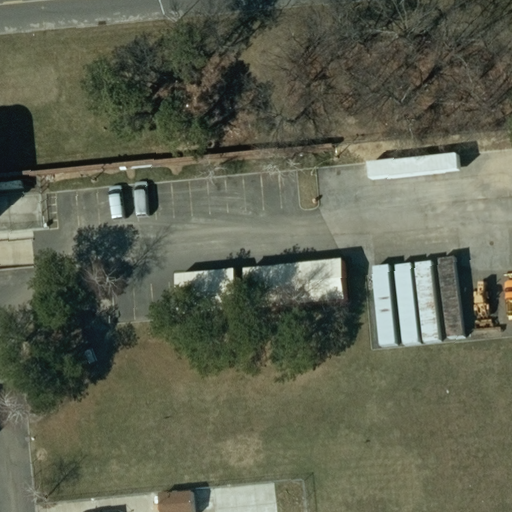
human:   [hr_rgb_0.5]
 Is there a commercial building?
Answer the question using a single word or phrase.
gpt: no

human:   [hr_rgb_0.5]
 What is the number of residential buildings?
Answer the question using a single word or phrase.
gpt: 0

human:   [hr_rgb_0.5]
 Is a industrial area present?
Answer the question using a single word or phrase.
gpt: yes

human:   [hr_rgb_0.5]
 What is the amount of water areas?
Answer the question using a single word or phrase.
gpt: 0

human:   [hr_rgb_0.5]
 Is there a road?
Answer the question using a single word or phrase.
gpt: yes

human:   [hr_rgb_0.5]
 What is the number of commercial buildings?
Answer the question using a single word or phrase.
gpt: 0

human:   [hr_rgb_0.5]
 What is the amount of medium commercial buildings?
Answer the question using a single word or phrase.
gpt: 0

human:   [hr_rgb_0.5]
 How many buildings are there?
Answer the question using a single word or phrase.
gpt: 1

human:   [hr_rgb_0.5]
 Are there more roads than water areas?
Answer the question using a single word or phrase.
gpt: yes

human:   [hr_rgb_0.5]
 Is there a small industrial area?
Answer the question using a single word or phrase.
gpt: no

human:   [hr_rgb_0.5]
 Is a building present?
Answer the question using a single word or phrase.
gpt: yes

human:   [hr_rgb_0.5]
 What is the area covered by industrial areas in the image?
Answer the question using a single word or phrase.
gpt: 10623m2

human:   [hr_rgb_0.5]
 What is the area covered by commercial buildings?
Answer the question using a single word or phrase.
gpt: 0m2

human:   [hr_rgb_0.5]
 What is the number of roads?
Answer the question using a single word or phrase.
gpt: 1

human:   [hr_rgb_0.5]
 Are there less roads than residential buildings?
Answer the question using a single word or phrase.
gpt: no

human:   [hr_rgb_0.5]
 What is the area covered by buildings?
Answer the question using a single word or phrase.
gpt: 20m2

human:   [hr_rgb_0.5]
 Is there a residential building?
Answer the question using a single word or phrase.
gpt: no

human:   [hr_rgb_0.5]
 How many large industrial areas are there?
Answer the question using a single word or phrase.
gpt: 1

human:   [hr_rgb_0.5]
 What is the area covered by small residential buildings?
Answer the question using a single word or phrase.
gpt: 0m2

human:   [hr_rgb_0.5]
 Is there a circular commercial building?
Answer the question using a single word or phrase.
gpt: no

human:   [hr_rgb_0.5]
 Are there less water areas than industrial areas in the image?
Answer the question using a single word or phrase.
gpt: yes

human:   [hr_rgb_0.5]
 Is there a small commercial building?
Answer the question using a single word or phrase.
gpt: no

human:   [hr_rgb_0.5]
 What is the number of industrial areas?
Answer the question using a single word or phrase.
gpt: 1

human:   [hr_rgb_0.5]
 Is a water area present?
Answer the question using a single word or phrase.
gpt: no

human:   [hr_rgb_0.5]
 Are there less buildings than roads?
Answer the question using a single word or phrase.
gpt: no

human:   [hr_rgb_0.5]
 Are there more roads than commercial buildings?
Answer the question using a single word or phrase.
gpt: yes

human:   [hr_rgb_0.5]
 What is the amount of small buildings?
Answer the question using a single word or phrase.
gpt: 1

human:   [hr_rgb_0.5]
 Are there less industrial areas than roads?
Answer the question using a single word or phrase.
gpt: no

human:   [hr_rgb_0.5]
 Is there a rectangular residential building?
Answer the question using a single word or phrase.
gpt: no

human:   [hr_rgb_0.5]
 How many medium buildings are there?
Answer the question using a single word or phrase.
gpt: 0

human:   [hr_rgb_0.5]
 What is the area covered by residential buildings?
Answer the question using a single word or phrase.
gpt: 0m2

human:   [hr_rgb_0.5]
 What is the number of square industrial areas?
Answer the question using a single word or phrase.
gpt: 0

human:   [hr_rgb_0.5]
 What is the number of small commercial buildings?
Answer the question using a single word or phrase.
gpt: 0

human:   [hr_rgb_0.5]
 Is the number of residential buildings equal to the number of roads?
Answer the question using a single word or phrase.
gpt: no

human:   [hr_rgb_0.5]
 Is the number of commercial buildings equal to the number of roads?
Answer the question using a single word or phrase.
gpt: no

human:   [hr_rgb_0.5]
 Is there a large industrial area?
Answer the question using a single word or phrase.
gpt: yes

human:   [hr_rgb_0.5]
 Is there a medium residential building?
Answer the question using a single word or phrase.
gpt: no

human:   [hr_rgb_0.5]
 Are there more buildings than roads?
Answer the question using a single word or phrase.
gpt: no

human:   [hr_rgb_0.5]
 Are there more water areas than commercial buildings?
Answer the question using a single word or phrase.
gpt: no

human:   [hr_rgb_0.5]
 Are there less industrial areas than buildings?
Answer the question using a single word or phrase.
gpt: no

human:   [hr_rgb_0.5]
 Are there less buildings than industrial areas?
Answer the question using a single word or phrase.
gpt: no

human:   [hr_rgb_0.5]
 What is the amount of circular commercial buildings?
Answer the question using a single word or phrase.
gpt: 0

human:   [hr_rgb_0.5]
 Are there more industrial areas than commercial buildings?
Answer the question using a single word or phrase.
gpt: yes

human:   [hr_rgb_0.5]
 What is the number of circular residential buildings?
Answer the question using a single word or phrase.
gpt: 0

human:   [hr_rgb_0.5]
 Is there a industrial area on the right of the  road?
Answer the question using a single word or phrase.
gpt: no

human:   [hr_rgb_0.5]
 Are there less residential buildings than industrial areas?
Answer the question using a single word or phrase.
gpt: yes

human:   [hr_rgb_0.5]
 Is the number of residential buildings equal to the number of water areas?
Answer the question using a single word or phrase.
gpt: yes

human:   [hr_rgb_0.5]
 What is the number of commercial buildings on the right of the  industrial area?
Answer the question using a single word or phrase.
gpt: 0

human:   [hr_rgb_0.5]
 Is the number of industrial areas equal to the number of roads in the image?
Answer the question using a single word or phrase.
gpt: yes

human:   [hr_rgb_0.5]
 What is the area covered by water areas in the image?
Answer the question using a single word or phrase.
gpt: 0m2

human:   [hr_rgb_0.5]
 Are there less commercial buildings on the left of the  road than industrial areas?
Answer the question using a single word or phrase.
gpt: yes

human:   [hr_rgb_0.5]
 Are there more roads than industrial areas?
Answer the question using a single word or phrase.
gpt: no

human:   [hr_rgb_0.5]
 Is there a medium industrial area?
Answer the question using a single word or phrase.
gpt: no

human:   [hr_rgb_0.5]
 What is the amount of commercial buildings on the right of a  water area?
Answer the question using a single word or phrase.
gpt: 0

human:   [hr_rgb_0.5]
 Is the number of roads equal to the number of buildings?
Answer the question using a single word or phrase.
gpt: yes

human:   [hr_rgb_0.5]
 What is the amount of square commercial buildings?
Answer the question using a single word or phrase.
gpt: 0

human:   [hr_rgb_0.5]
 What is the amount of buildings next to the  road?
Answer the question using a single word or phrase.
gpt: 1

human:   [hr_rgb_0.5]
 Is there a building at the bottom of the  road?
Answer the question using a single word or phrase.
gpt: yes

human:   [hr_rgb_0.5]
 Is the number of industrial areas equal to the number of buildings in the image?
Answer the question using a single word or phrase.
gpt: yes

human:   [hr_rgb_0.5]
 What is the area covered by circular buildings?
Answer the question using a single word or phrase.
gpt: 0m2

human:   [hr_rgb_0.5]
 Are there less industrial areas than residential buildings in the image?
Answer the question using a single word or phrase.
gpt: no

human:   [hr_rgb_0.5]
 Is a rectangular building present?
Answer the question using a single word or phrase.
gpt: yes

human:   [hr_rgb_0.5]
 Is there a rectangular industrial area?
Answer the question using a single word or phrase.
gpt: yes

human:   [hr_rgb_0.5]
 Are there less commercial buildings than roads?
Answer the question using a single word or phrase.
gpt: yes